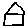
Label: house